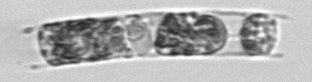
Label: Hemiaulus